Brain MRI, t2w sequence, axial 2D slice.
Patient: age 55, sex M, weight 98 kg, height 1.98 m
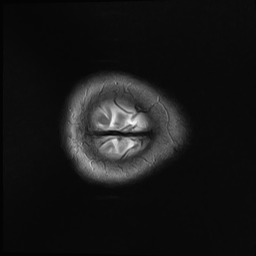